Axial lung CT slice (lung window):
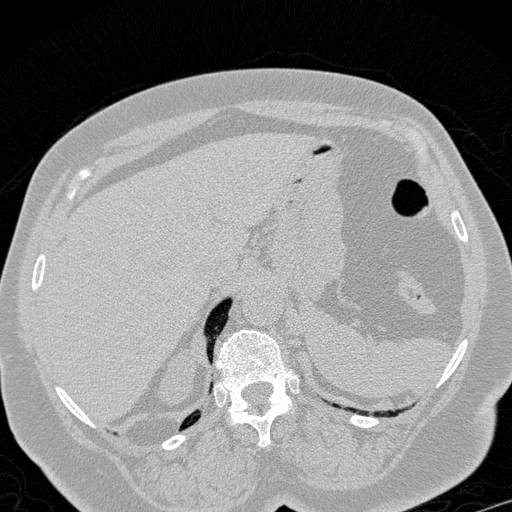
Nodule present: no